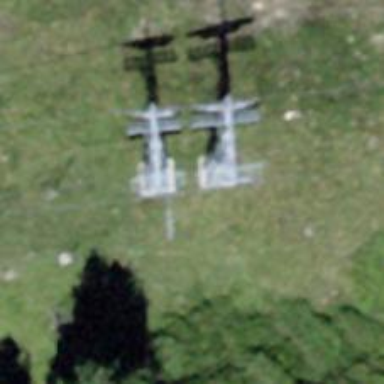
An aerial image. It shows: Pylon for aerialway.